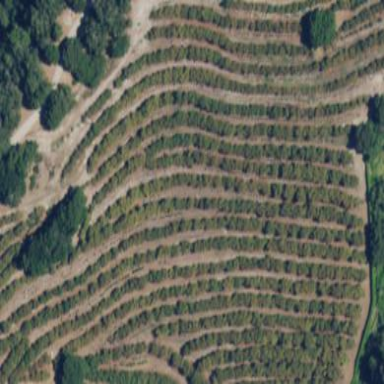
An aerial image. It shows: Orchard.